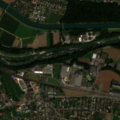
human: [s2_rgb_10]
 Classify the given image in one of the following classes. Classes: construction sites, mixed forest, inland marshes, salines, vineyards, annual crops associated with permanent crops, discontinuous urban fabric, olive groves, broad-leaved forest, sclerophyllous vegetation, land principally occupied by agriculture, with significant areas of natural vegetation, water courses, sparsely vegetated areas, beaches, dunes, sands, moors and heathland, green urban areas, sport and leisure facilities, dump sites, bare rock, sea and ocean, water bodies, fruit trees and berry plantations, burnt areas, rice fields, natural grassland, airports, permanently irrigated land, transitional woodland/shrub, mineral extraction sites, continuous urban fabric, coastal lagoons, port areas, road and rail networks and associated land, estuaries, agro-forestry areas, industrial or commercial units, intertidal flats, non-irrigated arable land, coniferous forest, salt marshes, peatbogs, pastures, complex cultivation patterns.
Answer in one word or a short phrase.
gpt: discontinuous urban fabric, industrial or commercial units, non-irrigated arable land, mixed forest